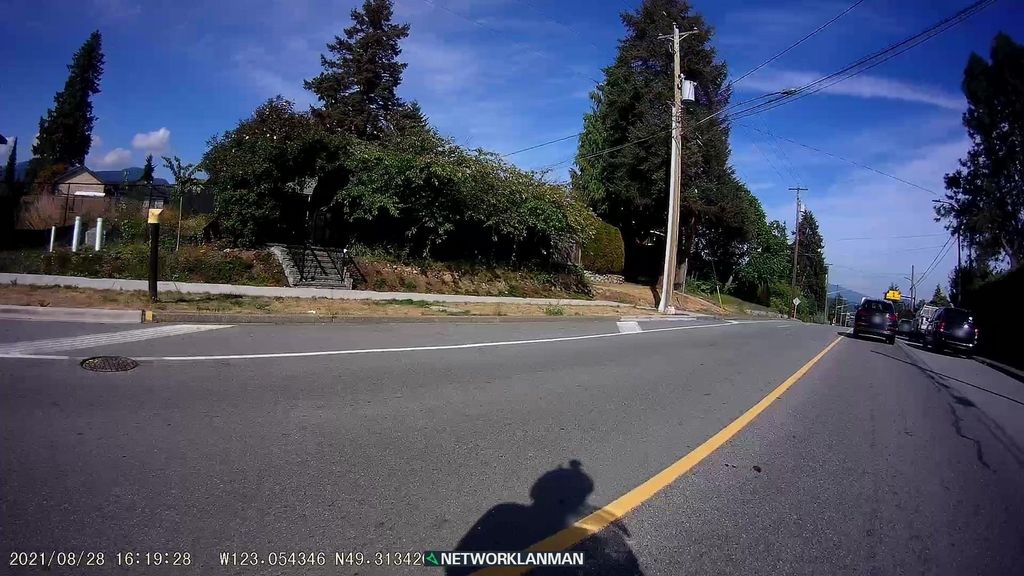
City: vancouver